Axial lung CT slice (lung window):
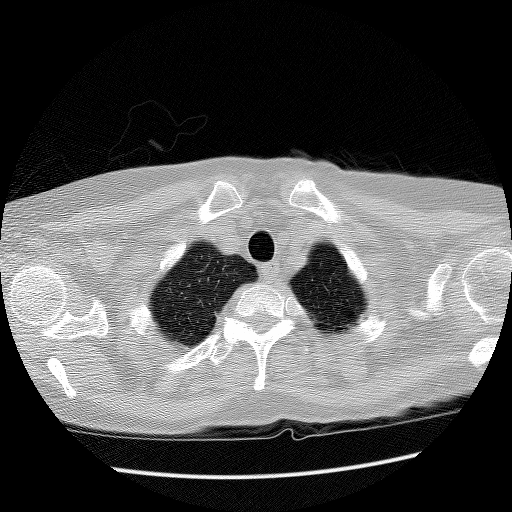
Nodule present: no